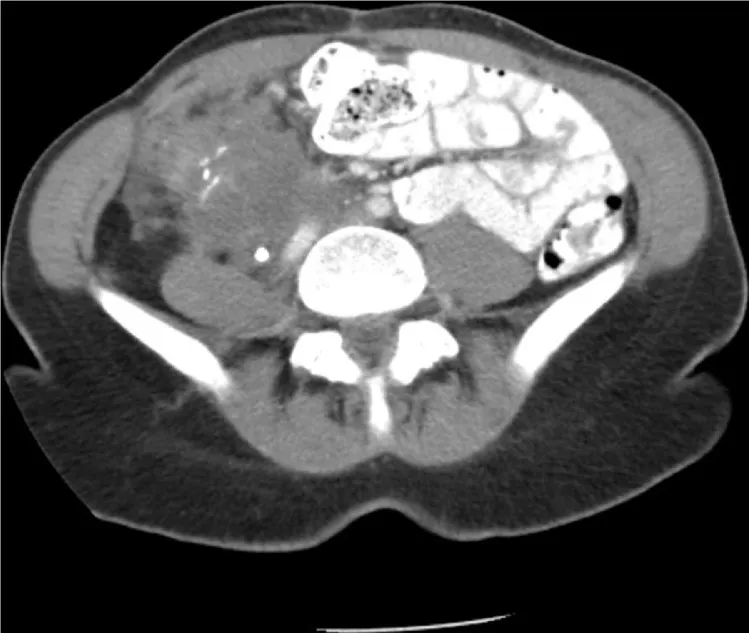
CT cut through the mid-abdomen in a 39 year old woman with recurrent right colon cancer. The staple line from the prior ileocolic anastomosis is in the central portion of the mass. A stent is in the obstructed right ureter.
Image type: radiology (ct)